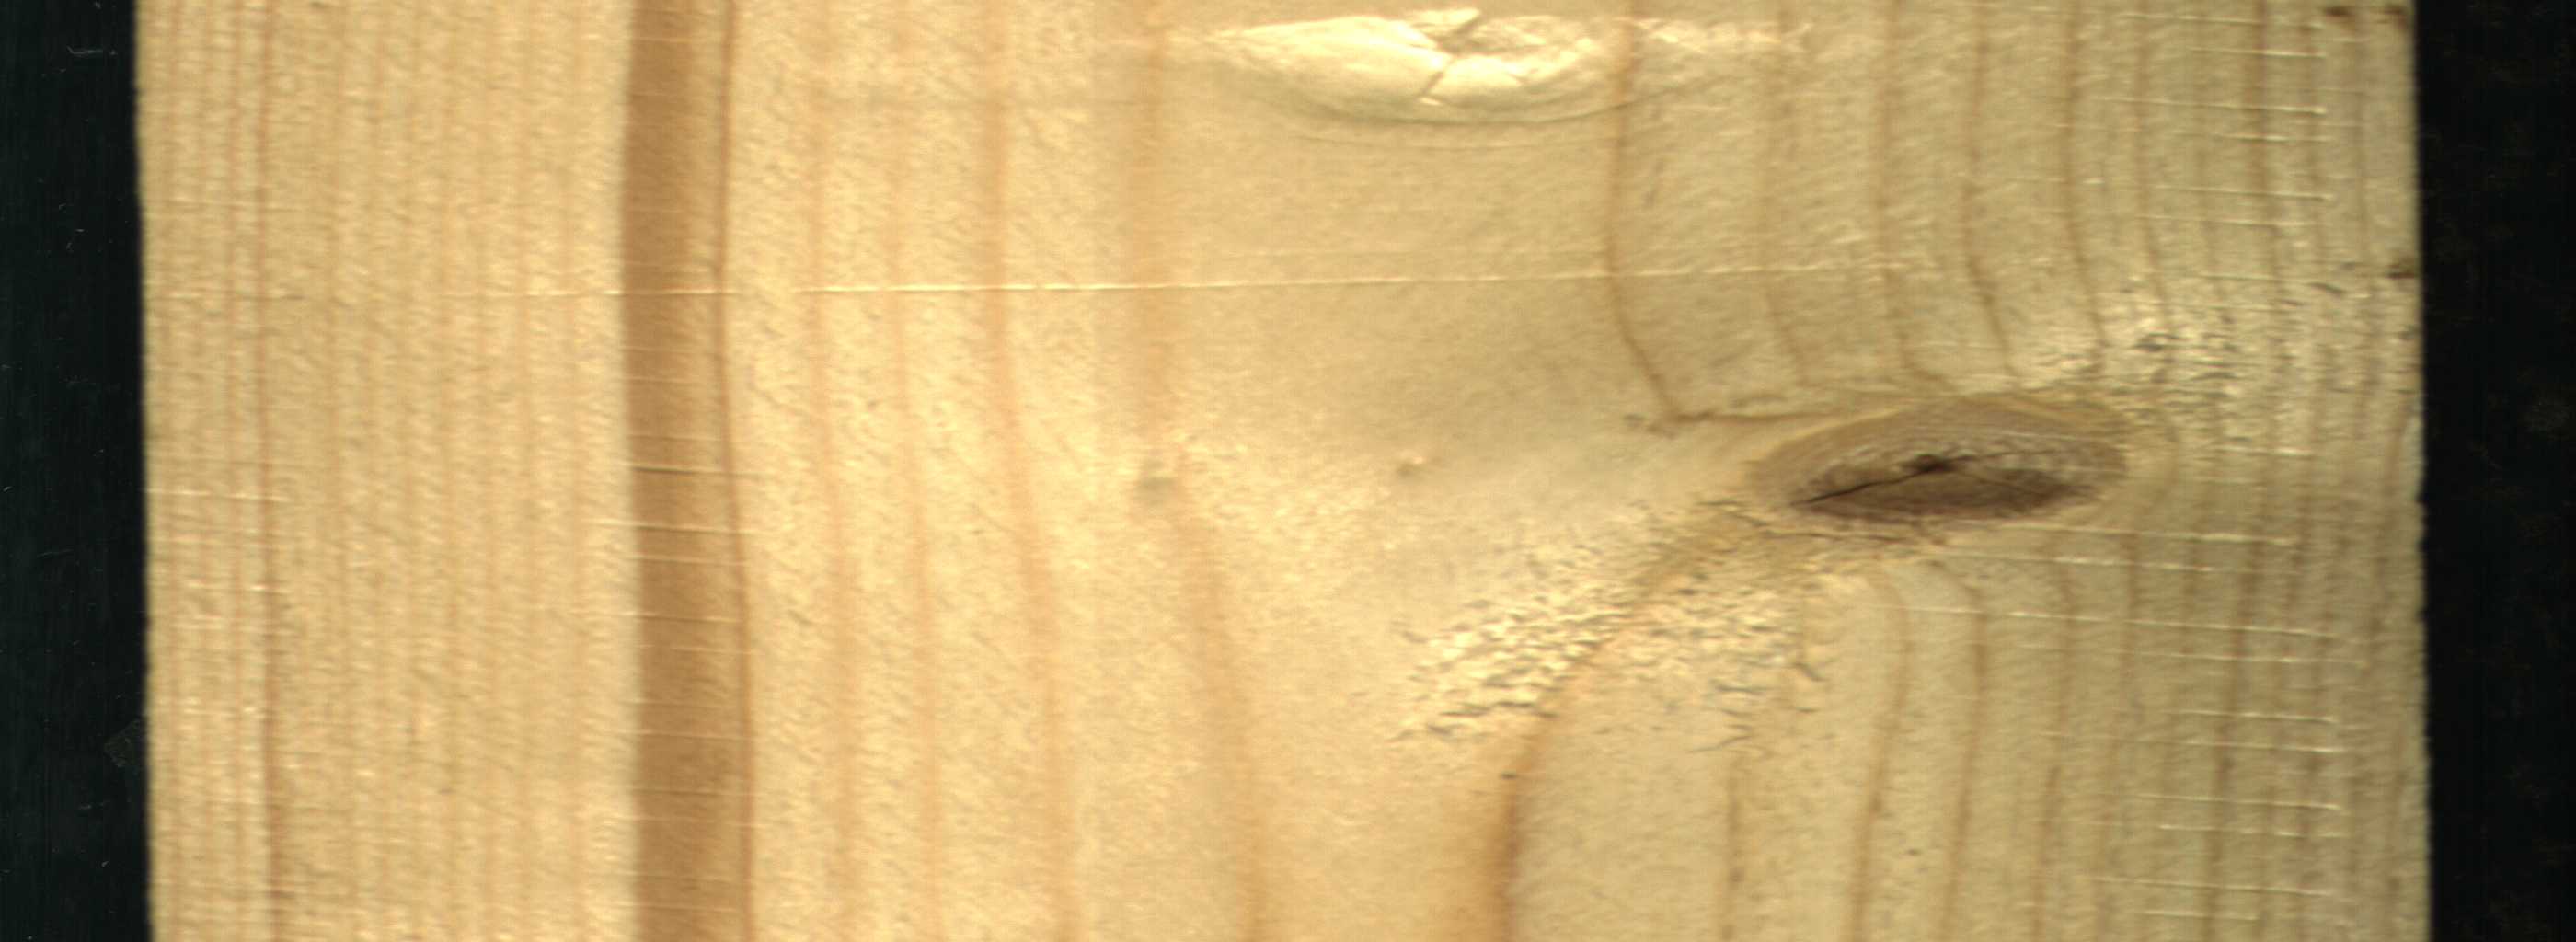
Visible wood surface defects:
Quartzity
knot_with_crack